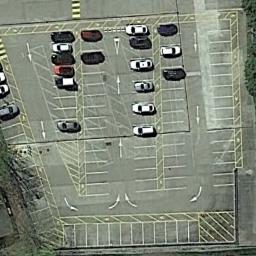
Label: parking_lot